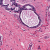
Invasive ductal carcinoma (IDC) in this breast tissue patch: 0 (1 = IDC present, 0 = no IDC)